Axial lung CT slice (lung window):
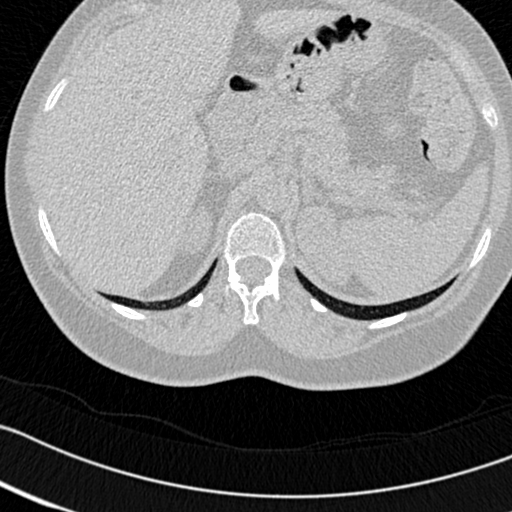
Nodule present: no